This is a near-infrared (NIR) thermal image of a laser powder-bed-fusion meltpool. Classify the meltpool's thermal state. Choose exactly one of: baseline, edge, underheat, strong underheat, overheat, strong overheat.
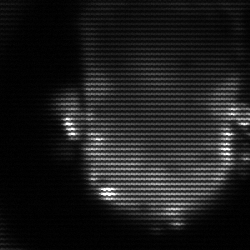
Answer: baseline